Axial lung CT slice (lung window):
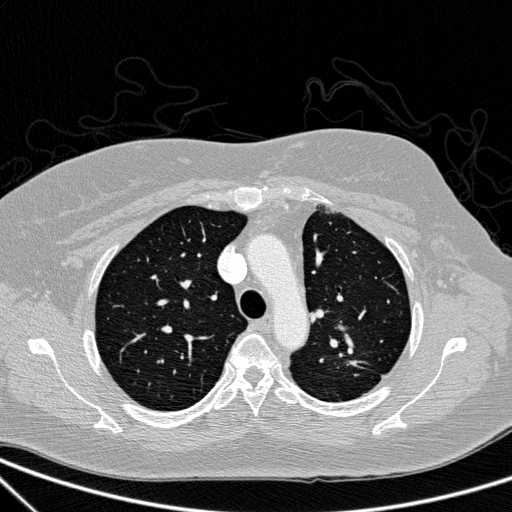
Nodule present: no